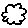
Label: cloud